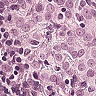
Metastatic tissue present: yes